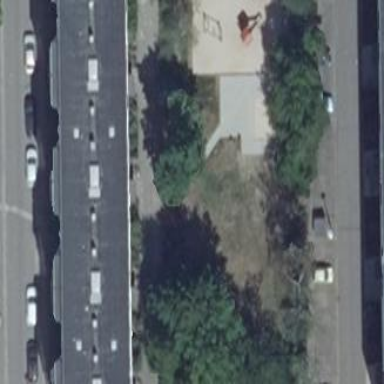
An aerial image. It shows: Playground area for leisure land.